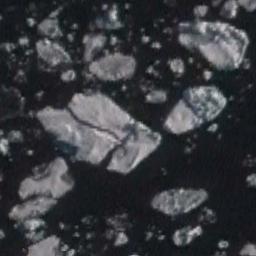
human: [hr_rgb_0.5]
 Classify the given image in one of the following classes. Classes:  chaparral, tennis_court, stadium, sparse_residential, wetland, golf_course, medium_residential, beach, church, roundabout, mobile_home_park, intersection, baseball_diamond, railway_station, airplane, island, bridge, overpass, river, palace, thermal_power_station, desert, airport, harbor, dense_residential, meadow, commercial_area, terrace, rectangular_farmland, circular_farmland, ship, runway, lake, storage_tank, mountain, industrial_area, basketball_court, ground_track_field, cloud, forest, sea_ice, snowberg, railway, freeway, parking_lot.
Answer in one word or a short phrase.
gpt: sea_ice